Question: I developed a java web app, it looks different in depends if I run it from localhost (tomcat6 and windows) or from the server (tomcat6 with linux).
The best result are with chrome or firefox, where the page at localhost is the same of the webpage deployed on the server. Seems like when using IE11 on the remote server, the css are missing (IE11 on localhost is fine, it has rounded corner and shadow under the bar).
this 3 images are taken all from my machine that run on Windows 7:

I load this jsp to create the bar in the image:
'''
<%@ page contentType="text/html; charset=UTF-8"%>
<%@ taglib prefix="s" uri="/struts-tags"%>
<!DOCTYPE html>
<html>
<head>
<meta http-equiv='Content-Type' content='text/html; charset=utf-8' />
<meta http-equiv='X-UA-Compatible' content='IE=edge,chrome=1' />
<link rel='stylesheet' type='text/css' href='${pageContext.request.contextPath}/css/styles.css' />
</head>
<body>
<br>
<table border="0" cellpadding="0" cellspacing="0" align="center" style="width: 90%;">
<tr>
<td width="18%">
<div id='cssmenu' >
<s:url action="logout.action" var="Esci" />
<s:url action="inserisciRichiestaLDAP" method="back" var="menuAdmin" />
<ul>
<li class='active'><s:a href="%{menuAdmin}"><span>Lista richieste</span></s:a></li>
<li class='last'><s:a href="%{Esci}"><span>Esci</span></s:a></li>
</ul>
</div>
</td>
</tr>
</table>
</body>
</html>
'''
Why do all works fine except in IE11?
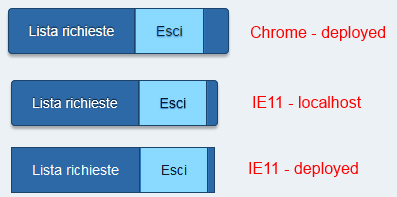
Answer: Based on the images you've provided, it looks like your IE11 deployed version is rendering in compatibility view. (Something you can verify using the IE11 F12 developer tools.)
That's the underlying problem. The open question is what's forcing that? Hard to say given the available information.
First, make sure all outstanding updates have been applied, as certain updates add functionality to IE11. [1]
Your page contains an x-ua-compatible meta element and it seems to be correctly specified, so my hunch is that something is forcing the remote server to be interpreted differently. EMIE, perhaps? Group policy? Perhaps the remote server's URL is mapped to a security zone other than the Internet zone? Gremlins? Hard to say based on available data.
You might be able to get a hint from the F12 tools console window. [2] Failing that, you might be able to use Fiddler to capture a trace of the HTTP negotiation. Perhaps there's another header involved.
Hope this helps...
References:
<URL>
<URL>